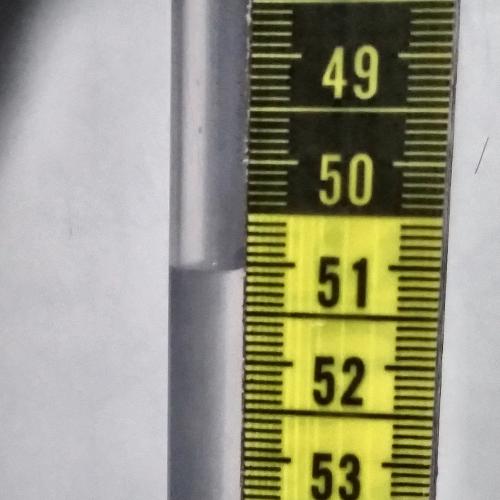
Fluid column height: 51.0 cm